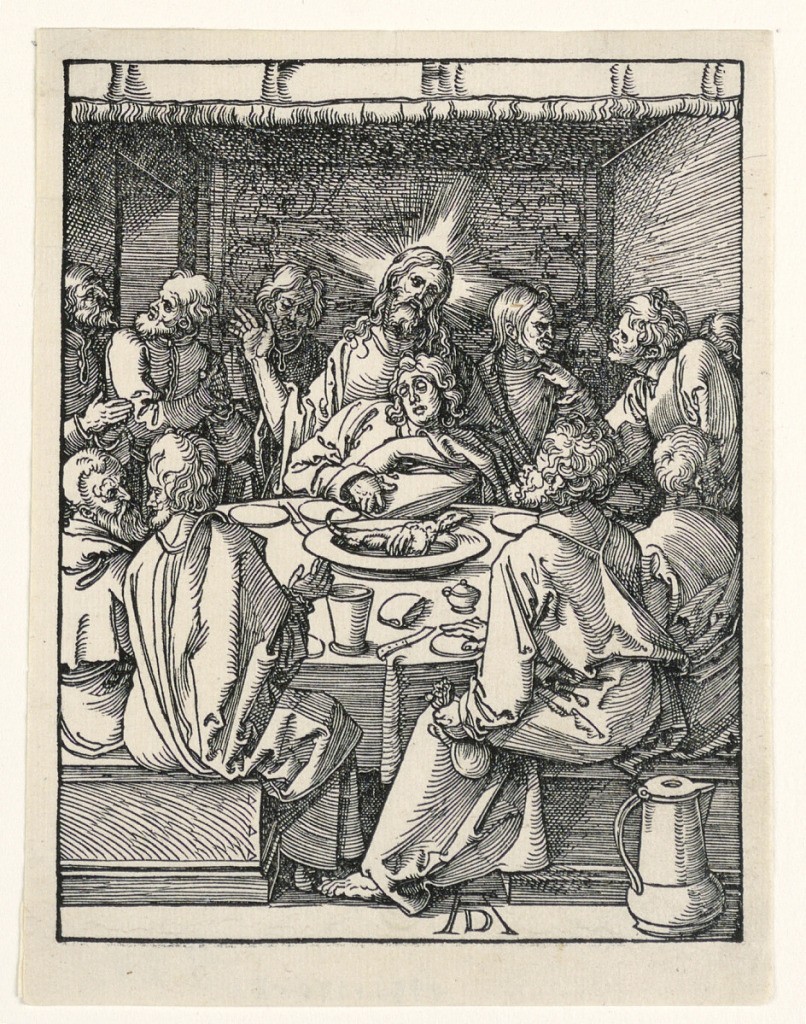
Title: The Last Summer, from The Little Passion Series
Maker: Albrecht Dürer, German, 1471–1528
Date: ca. 1508–1509
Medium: Woodcut on paper
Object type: Print
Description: Interior with Christ and his disciples seated about a round table. Christ faces the spectator, support Saint John with his left arm. Judas Iscariot is seated in the foreground, right. Monogram of Dürer near center, below.